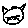
Label: cat